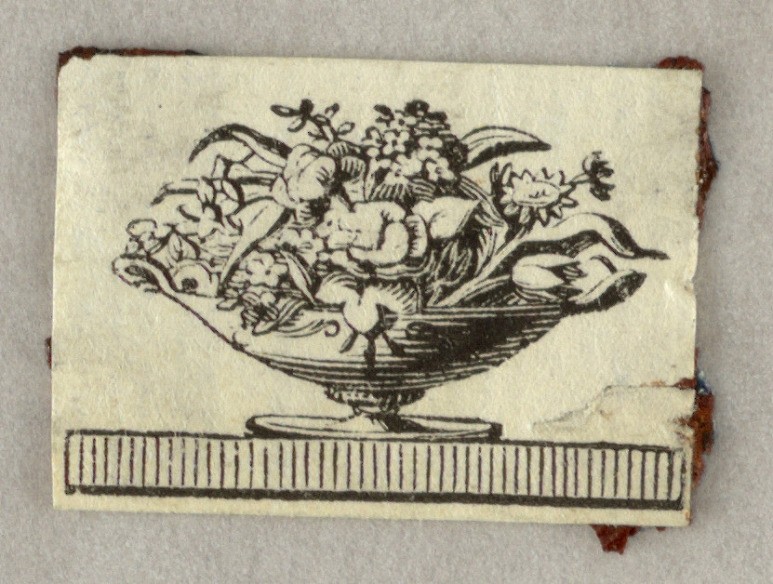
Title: Vignette
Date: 1800–1830
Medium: Wood engraving on paper
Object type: Print
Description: Flower bowl standing on a base.